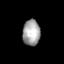
Tissue: prostate
Cell type: Myeloid cells
Senescence score: 0.8811
Nuclear area (px): 442
Mean DAPI intensity: 164.174